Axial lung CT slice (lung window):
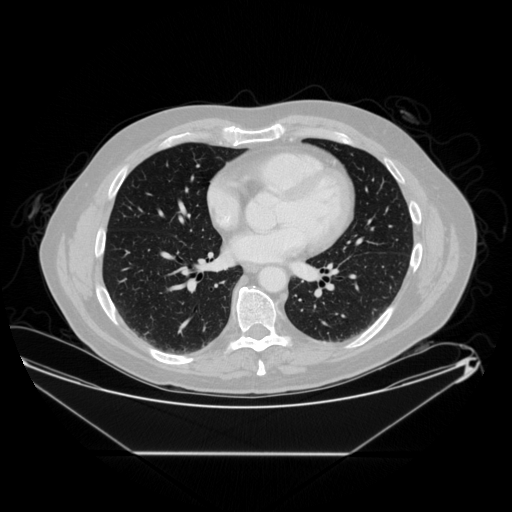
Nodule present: no